Question: '''
struct int_holder {
int value;
int triple() {return value*3;}
};
int main(int argc, const char * argv[])
{
std::string abc{"abc"};
int_holder one{1};
auto f1 = mem_fn(&std::string::clear);
auto f2 = mem_fn(&int_holder::triple);
f1(abc);
f2(one);
}
'''
i test such code in Xcode and the compiler issues such error

it seems mem_fn is fine with member functions of user-defined class but not with member functions of standard string, what's the different, and why?
thanks for your reading, help me plz!
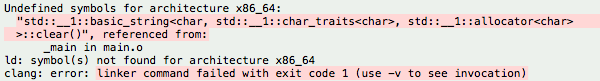
Answer: As for the standard, you can't take a pointer to any standard nonstatic member because the library implementation is allowed to add hidden overloads, defaulted function template parameters, SFINAE in the return type, etc.
In other words, '& std::string::clear' is simply not a supported operation.
In terms of Clang, it looks like an issue with hidden symbol visibility. Each shared object (linker output) file gets its own copy of certain functions to avoid the appearance that third-party shared libraries implement the standard library. With different copies floating around, the equality operator over PTMFs would not work: If you retain the value '& std::string::clear' from an inline function, it might not compare equal to itself later. However, it's probably a bug, since 'std::string' should be completely implemented by the 'libc++.so' shared library. Only other specializations of 'std::basic_string' could really justify this behavior.
A good fix would be to use a lambda instead. '<URL>; }' is a superior alternative to 'mem_fn'. It avoids the indirect call and its 'sizeof' is smaller. Really, you shouldn't use 'mem_fn' unless absolutely necessary.